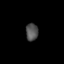
Tissue: lung
Cell type: Endothelial cells
Senescence score: 0.6723
Nuclear area (px): 212
Mean DAPI intensity: 80.236